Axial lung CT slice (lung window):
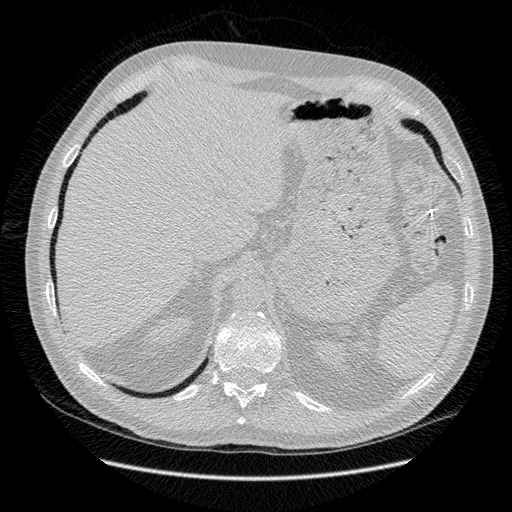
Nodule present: no